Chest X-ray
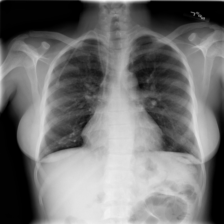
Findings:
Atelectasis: negative
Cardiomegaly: negative
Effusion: negative
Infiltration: negative
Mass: negative
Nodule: negative
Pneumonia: negative
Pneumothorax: negative
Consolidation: negative
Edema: negative
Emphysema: negative
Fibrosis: negative
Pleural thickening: negative
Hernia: negative